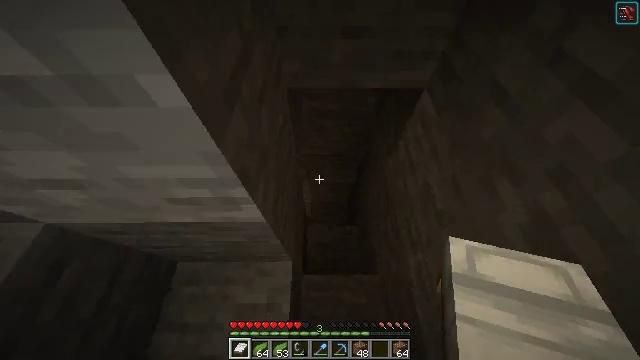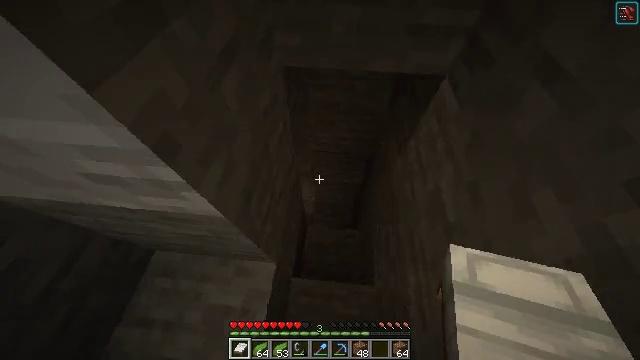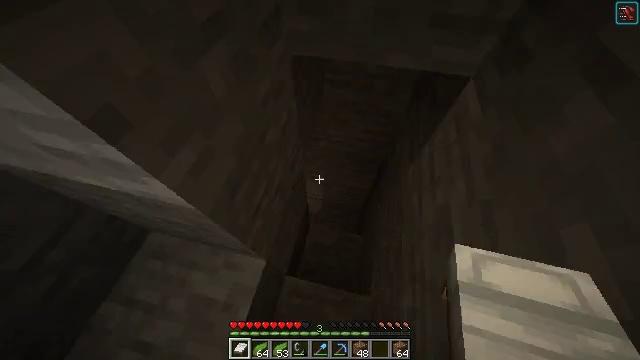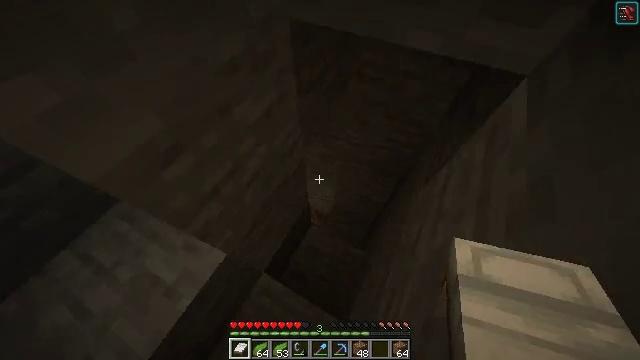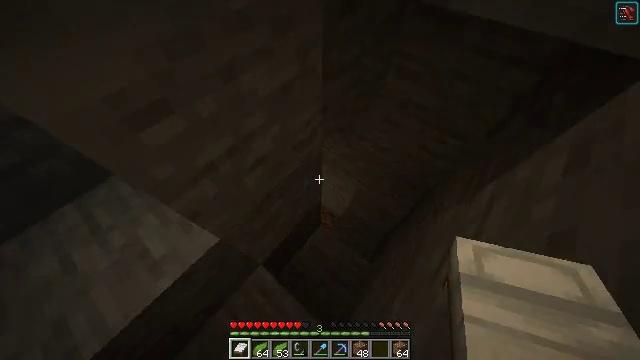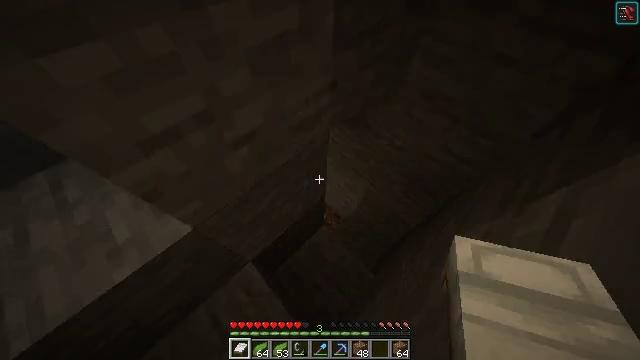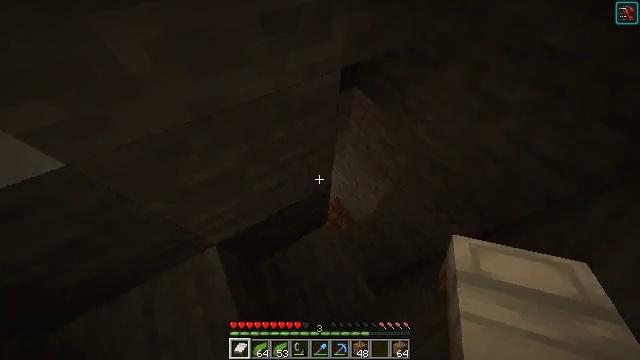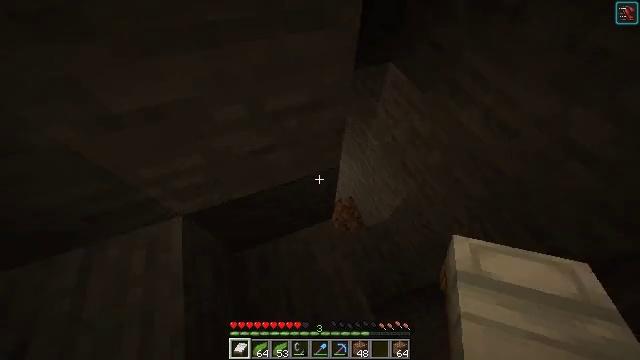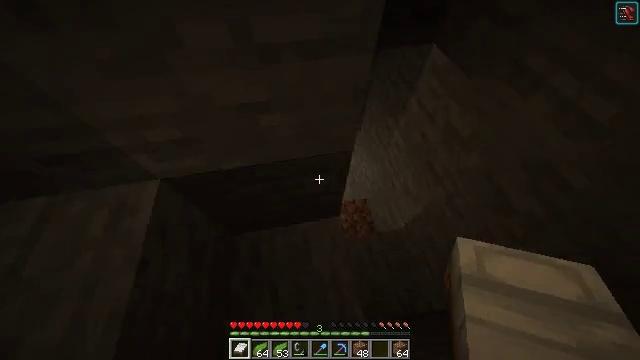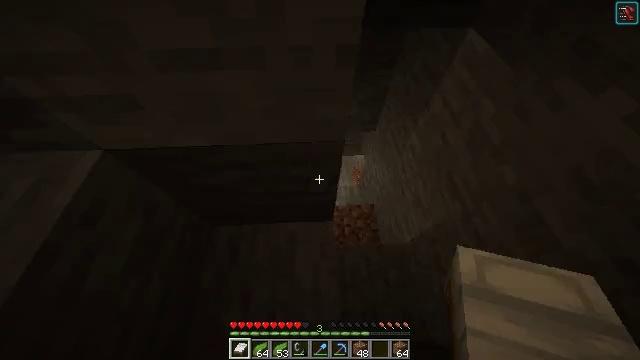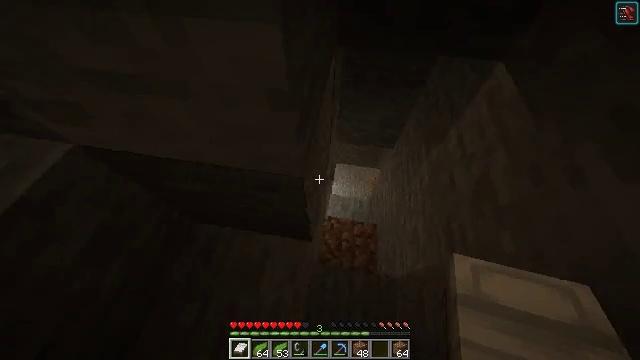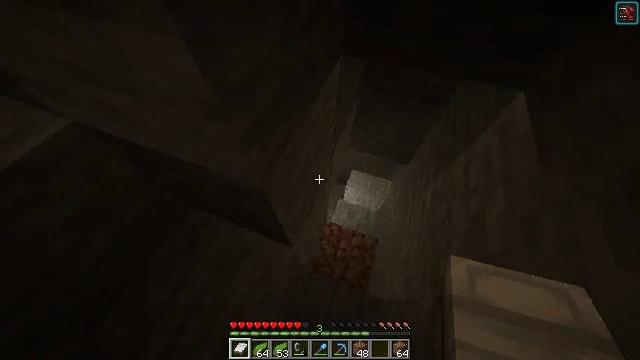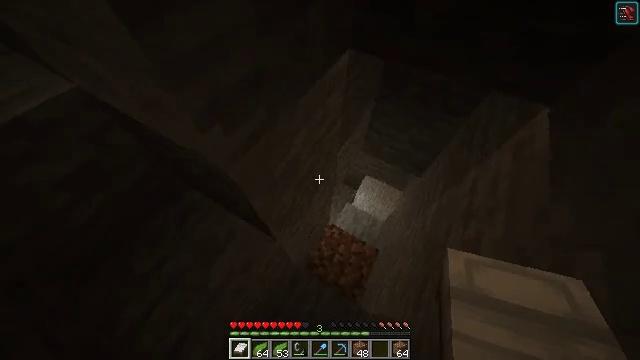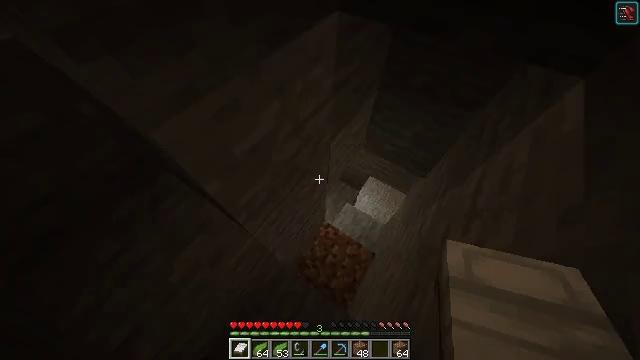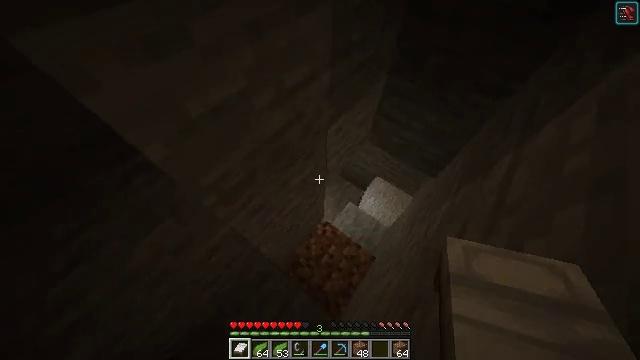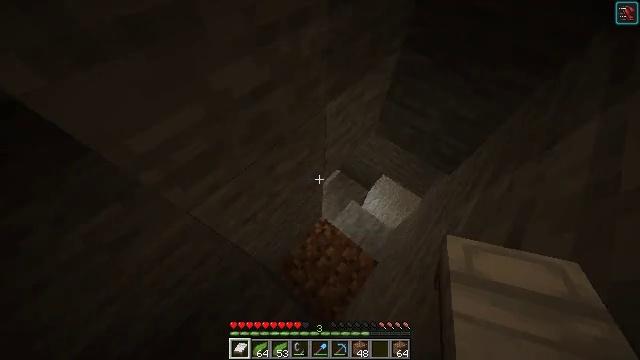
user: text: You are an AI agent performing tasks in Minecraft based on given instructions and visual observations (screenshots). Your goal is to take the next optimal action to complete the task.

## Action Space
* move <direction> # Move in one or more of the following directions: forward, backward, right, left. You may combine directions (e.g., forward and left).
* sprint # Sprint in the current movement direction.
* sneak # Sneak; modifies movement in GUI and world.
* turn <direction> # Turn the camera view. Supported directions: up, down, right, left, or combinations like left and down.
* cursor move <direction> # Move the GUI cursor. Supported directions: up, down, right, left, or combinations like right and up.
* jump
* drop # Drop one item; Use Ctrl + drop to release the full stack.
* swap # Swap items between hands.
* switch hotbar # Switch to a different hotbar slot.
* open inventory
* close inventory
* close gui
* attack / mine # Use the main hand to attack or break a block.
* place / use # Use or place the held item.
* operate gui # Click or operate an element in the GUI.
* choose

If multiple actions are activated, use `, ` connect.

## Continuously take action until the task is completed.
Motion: motion action
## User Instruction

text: Combat the slime.
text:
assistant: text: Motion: move forward and move right, turn left
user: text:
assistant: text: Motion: move forward and move right, turn left
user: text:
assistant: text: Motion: move forward and move right, turn left
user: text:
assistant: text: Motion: move forward and move right, turn left
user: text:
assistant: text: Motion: move forward and move right, turn left
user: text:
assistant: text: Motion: move forward and move right, turn left
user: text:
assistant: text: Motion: move forward and move right, turn left
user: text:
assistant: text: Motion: move forward and move right, turn left
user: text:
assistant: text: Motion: move forward and move right, turn left
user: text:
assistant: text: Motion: move forward and move right, turn left
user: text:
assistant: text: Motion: move forward and move right, turn left
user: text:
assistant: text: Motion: move forward and move right, turn left
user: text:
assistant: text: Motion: move forward and move right, turn left
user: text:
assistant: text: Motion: move forward and move right, turn left
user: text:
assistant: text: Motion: move forward and move right, turn left
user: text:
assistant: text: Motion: move forward and move right, turn left
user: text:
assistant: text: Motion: move forward and move right, turn left
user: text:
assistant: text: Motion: move forward and move right, turn left
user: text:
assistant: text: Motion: move forward and move right, turn left
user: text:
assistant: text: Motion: move forward and move right, turn left
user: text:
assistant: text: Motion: move forward and move right, turn left
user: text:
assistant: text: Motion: move forward and move right, turn left
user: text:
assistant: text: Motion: move forward and move right, turn up
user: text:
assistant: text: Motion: move forward and move right, turn right and up
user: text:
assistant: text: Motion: move forward and move right
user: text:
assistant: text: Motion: move forward and move right
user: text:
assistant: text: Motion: move forward and move right
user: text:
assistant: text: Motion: move forward and move right, turn down
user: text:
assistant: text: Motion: move forward and move right, turn left and down
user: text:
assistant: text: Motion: move forward and move right, turn left and down